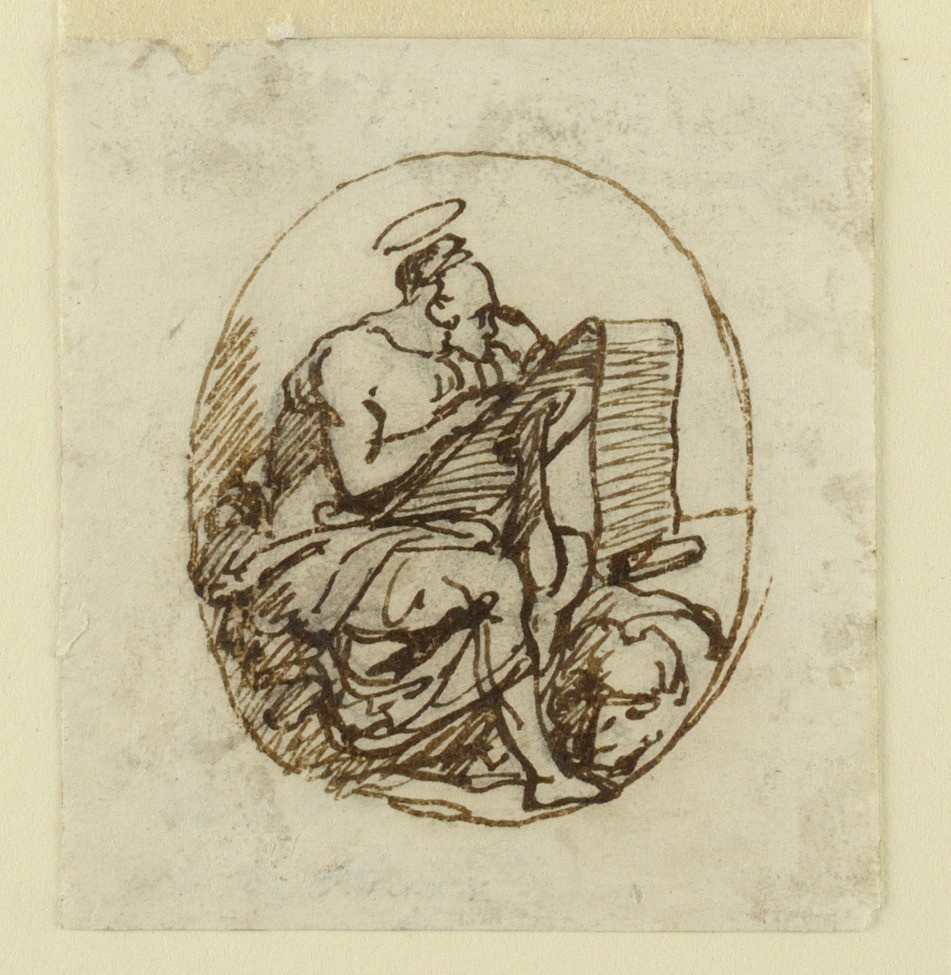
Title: St. Mark Writing
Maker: Gaetano Monti, Italian, ca. 1750–1824
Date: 1800–1824
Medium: Pen and brown ink on cream paper
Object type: Drawing
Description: Within an oval line frame St. Mark is shown seated in right profile at his writing desk. His lion is asleep at his feet.